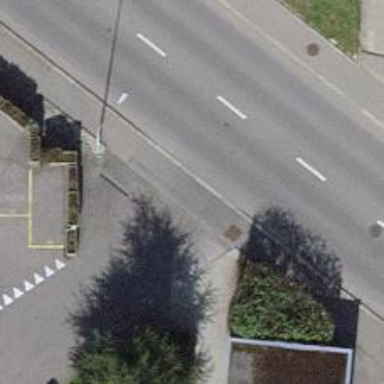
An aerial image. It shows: Unmarked crossing on the road.